Field crop: tomato
Growth stage: 2
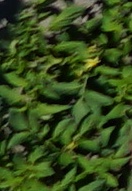
Species: tomato